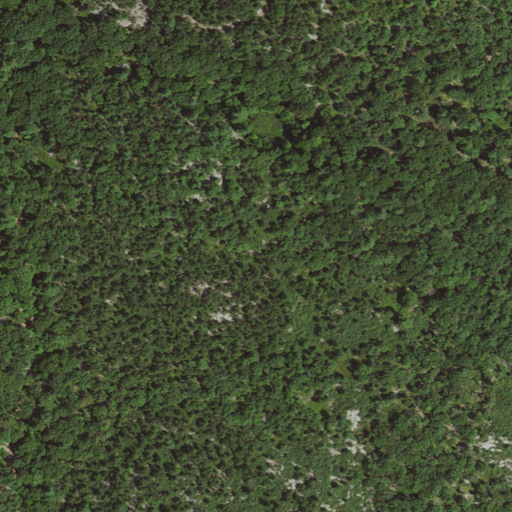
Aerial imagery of mountain in Massachusetts named Kitchamakin Hill containing deciduous forest, mixed forest, and evergreen forest